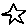
Label: star